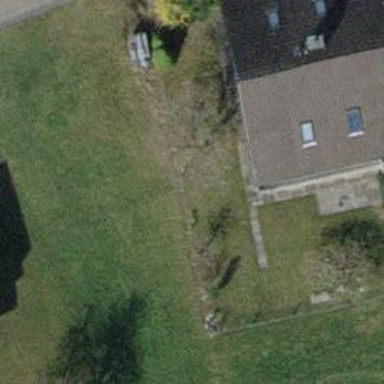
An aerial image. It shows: Semidetached house.